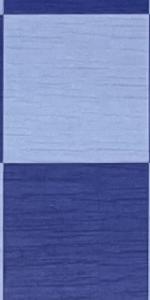
Label: Empty